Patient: sex F, age 75
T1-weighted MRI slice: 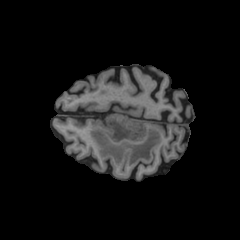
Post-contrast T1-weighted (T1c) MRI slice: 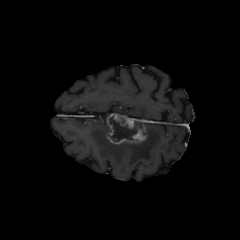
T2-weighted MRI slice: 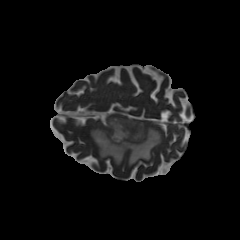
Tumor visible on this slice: yes
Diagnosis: Glioblastoma, IDH-wildtype
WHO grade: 4